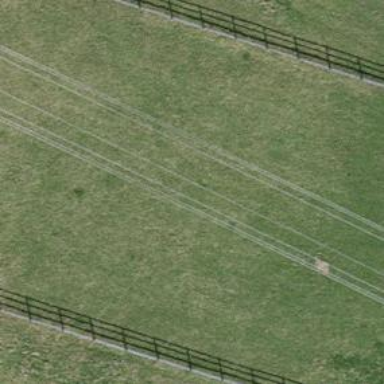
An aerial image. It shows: Meadow bordered by fence.